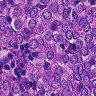
Metastatic tissue present: yes